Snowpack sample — Buffalo Mountain, Silverthorne, Colorado, USA (1/25/25, 10:11 AM MST)
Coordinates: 39.6222, -106.1139
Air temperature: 22 °F
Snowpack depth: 110 cm
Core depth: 30 cm
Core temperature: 42.8 °F
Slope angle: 12°, slope face: 102°
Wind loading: high
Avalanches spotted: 0
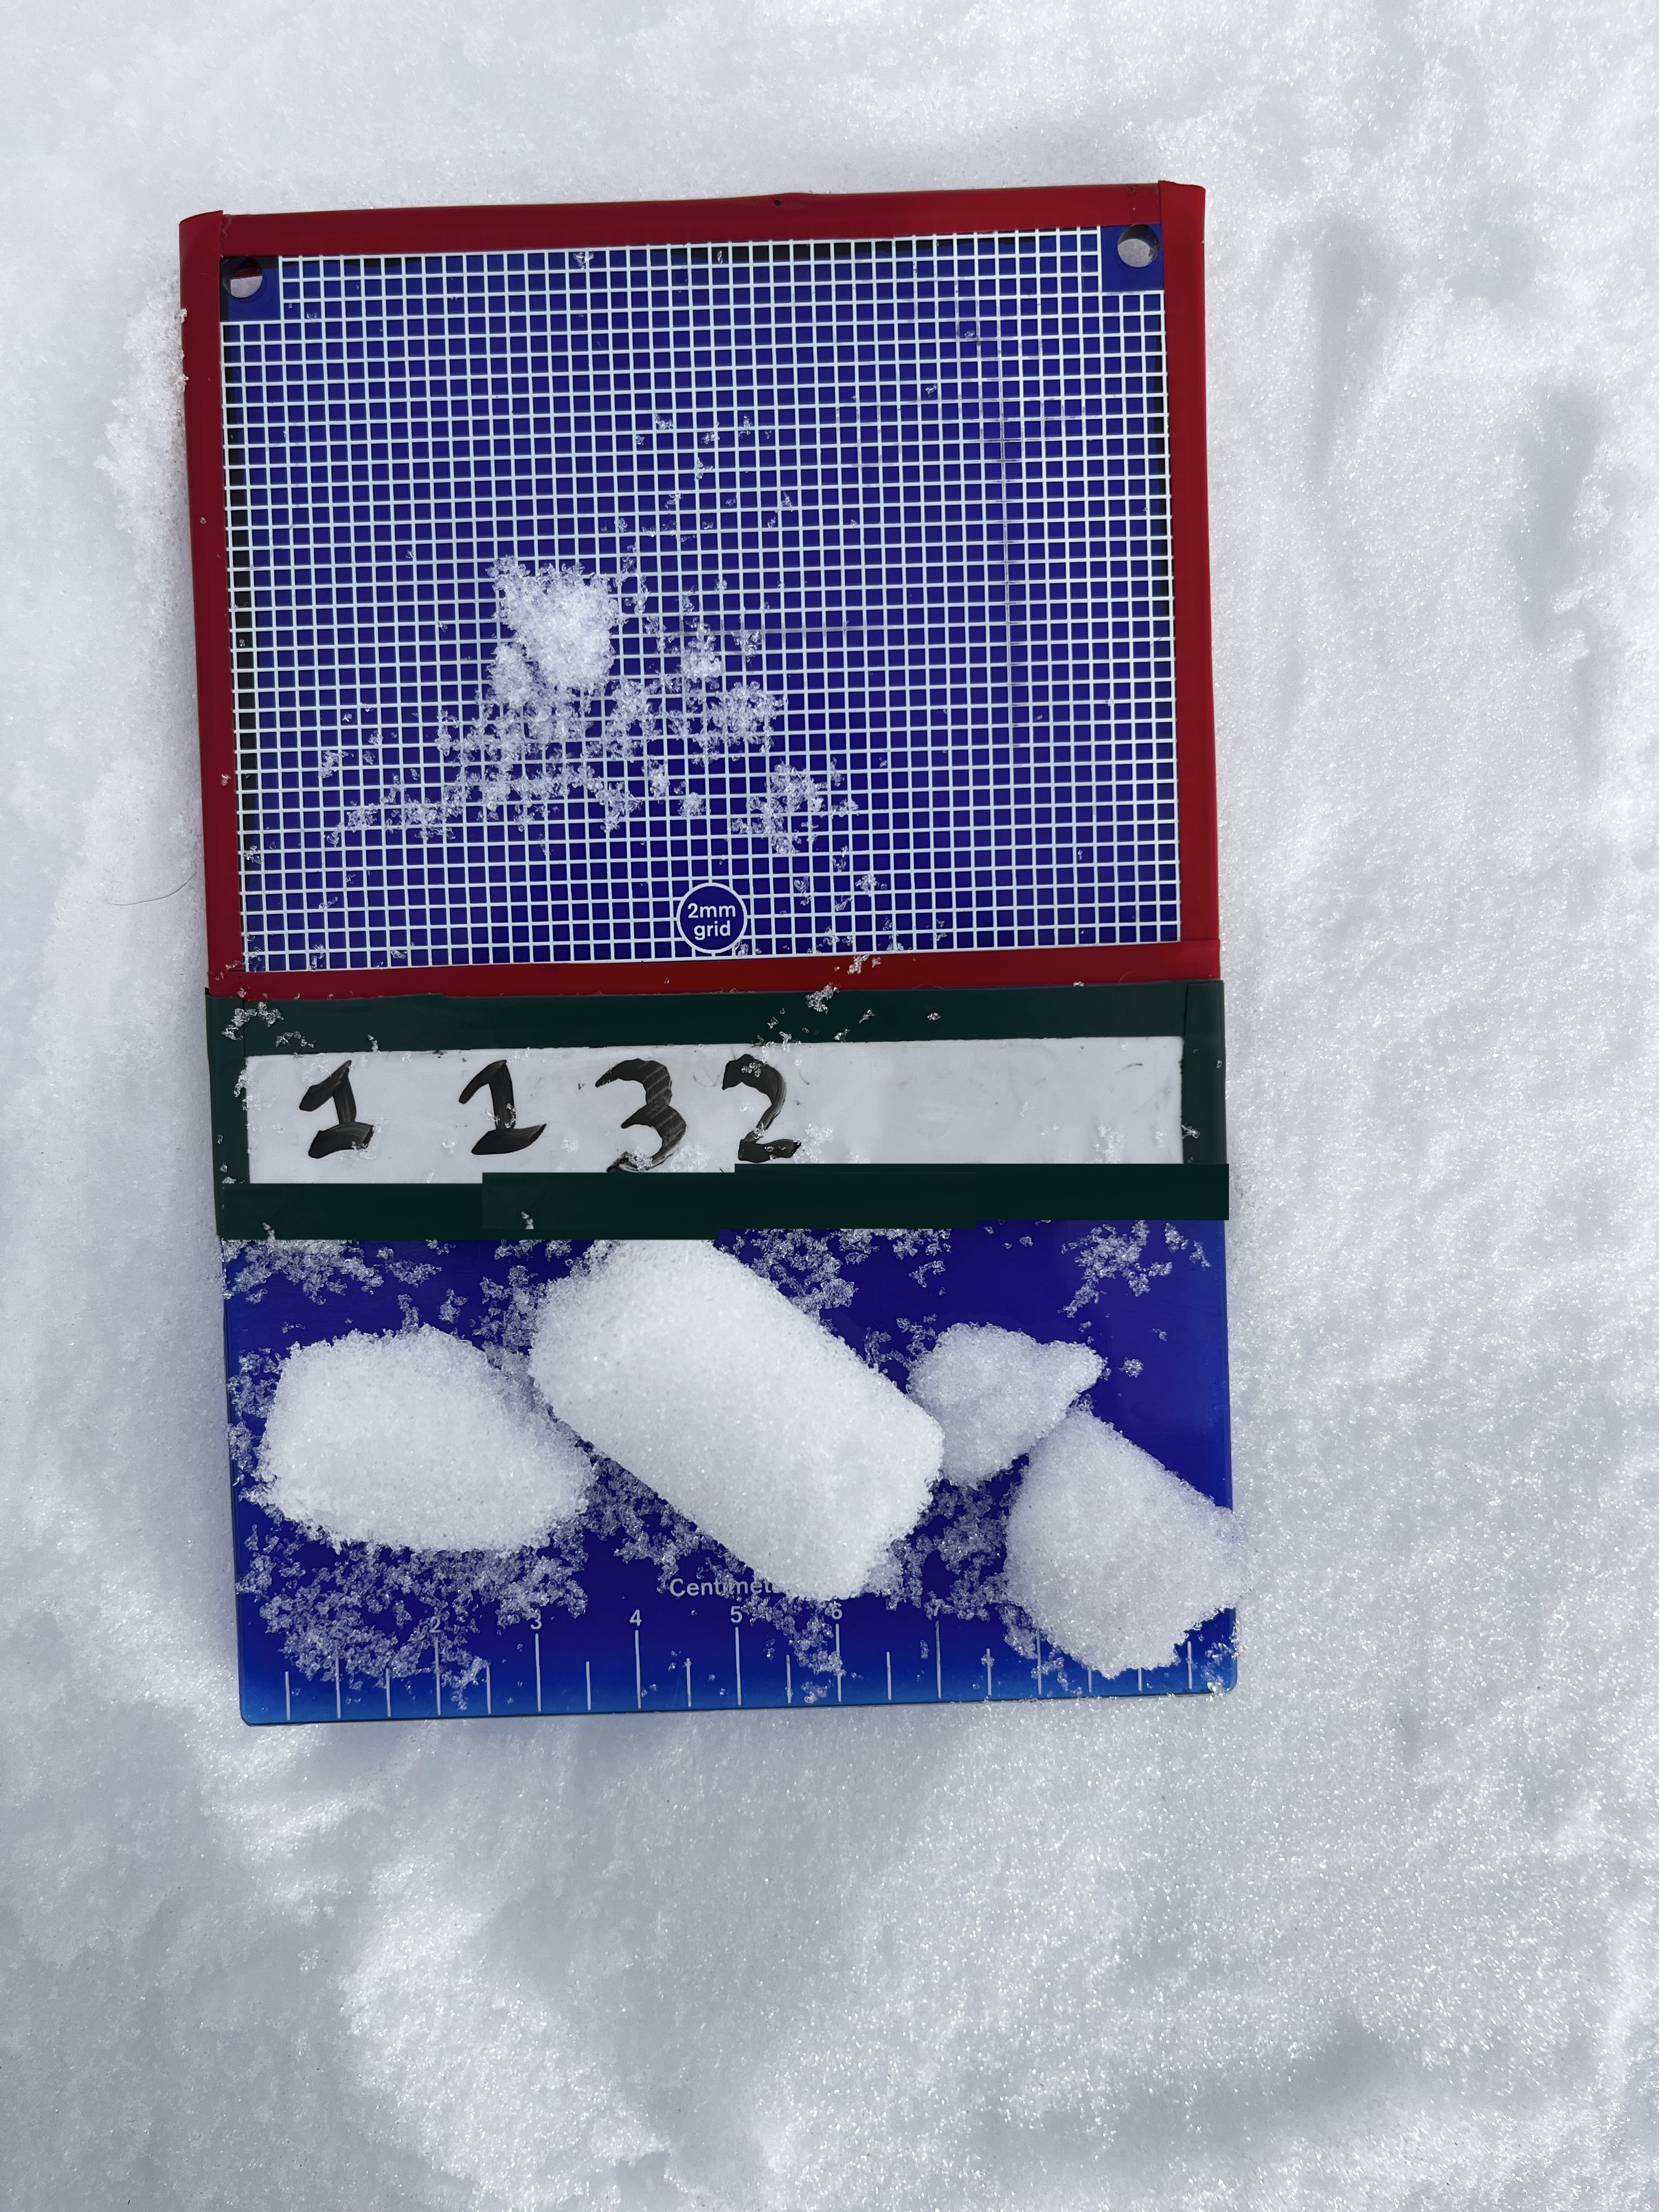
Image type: crystal_card
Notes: No avalanches nearby, collected on the outskirts of a fire break 15 meters from the treeline, on way to Buffalo and Red Mountain